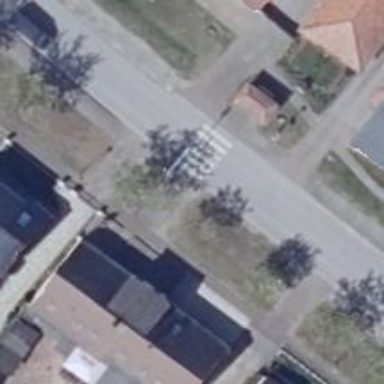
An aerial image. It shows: Uncontrolled zebra crossing on the road.